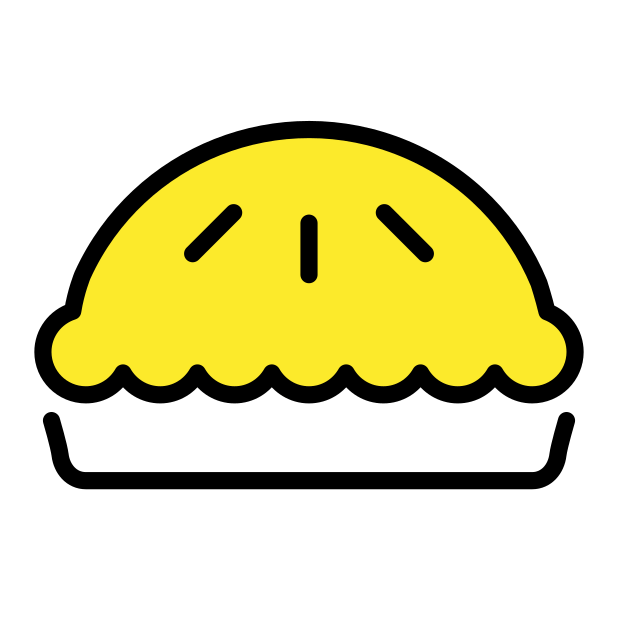
Emoji: 🥧
Name: pie
Unicode: 0x1f967